Field crop: tomato
Growth stage: 2
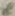
Species: solanum